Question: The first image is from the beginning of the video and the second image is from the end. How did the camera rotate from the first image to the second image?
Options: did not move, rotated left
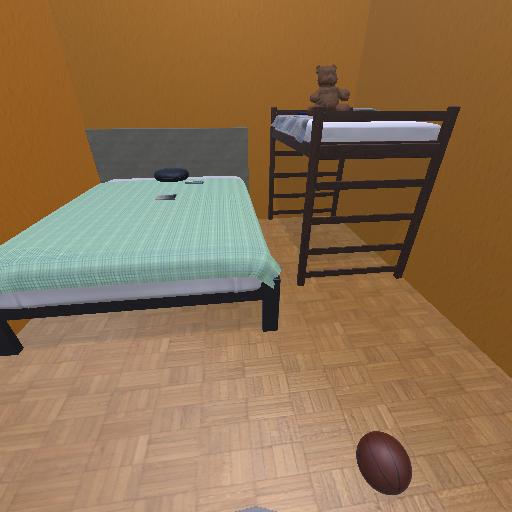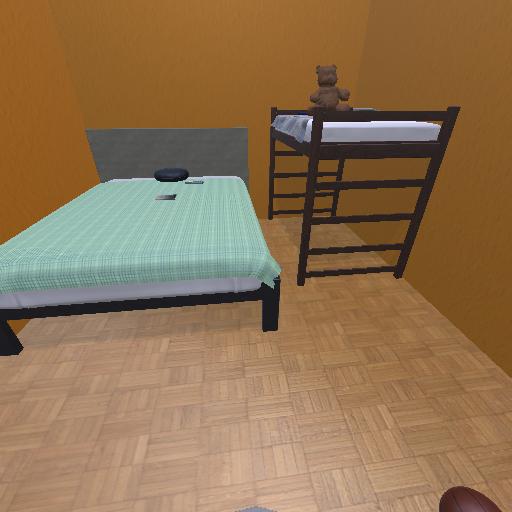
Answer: did not move